Question: <URL>
I've tried every possible way to get the ID of the object through OBJECT_ID() but it seems like i can only find the object searching it manually in 'sys.objects'. In SQL 2008 it works just fine, same code. I'm using SQL Server 2017 in the picture.
Does anyone know if this is a problem with SQL Server 2014? Am I missing something?
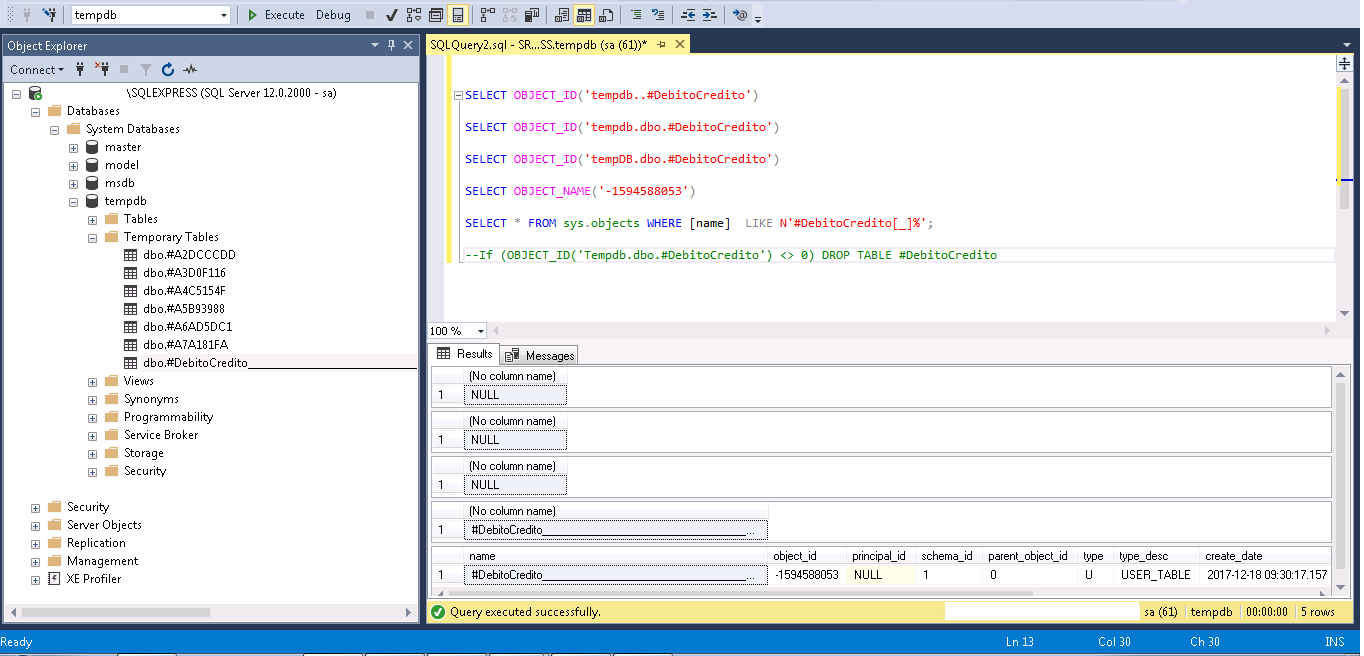
Answer: 'object_id('tempdb..#some_name')' will only return a 'NOT NULL' result if the temp table was created in the same session.
It looks as though it was created by a different connection.
For your use case (commented out) you can just do
'''
DROP TABLE IF EXISTS #some_name
'''
Anyway if you are on SQL Server 2017 as stated.
But the screenshot shows 12.0.2000 which is SQL Server 2014 so that won't work on that version.